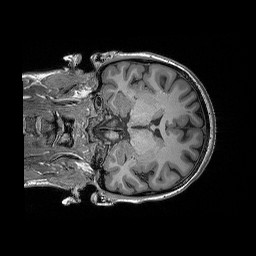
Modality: T1w
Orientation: coronal
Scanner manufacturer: siemens
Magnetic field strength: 3 T
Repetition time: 2.3 s
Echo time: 0.00298 s